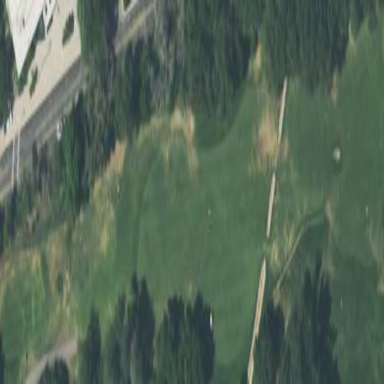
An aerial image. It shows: Well-manicured grassy area designated as golf fairway.